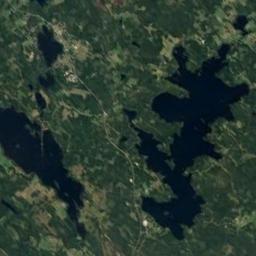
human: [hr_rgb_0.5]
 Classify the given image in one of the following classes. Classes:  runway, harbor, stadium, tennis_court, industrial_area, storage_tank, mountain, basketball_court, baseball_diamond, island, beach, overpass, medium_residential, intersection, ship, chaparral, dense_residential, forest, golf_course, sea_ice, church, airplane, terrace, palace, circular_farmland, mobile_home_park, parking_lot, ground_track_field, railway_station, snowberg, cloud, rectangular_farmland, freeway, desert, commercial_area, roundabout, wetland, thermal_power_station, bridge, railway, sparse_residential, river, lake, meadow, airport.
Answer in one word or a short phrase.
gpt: lake